Question:
I'm trying to implement those "tab-highlights" that you can see above the form in the screenshot, to my "input" elements, so the user knows which field they've clicked and currently on.
Tried "focus" and "::selection" to change the input field's left side border to turn blue when focused or selected. Didn't work. I have run out of ideas at that point.
<URL>
'''
.section1 .uk-input:focus{
background:#EAEEF2;
border: 1px, solid, black !important;
}
'''
Here's basically what I have on the screenshot (sorry for the php stuff).
I can change the background of the input when focused on. Can't change the border though. It stays blue.
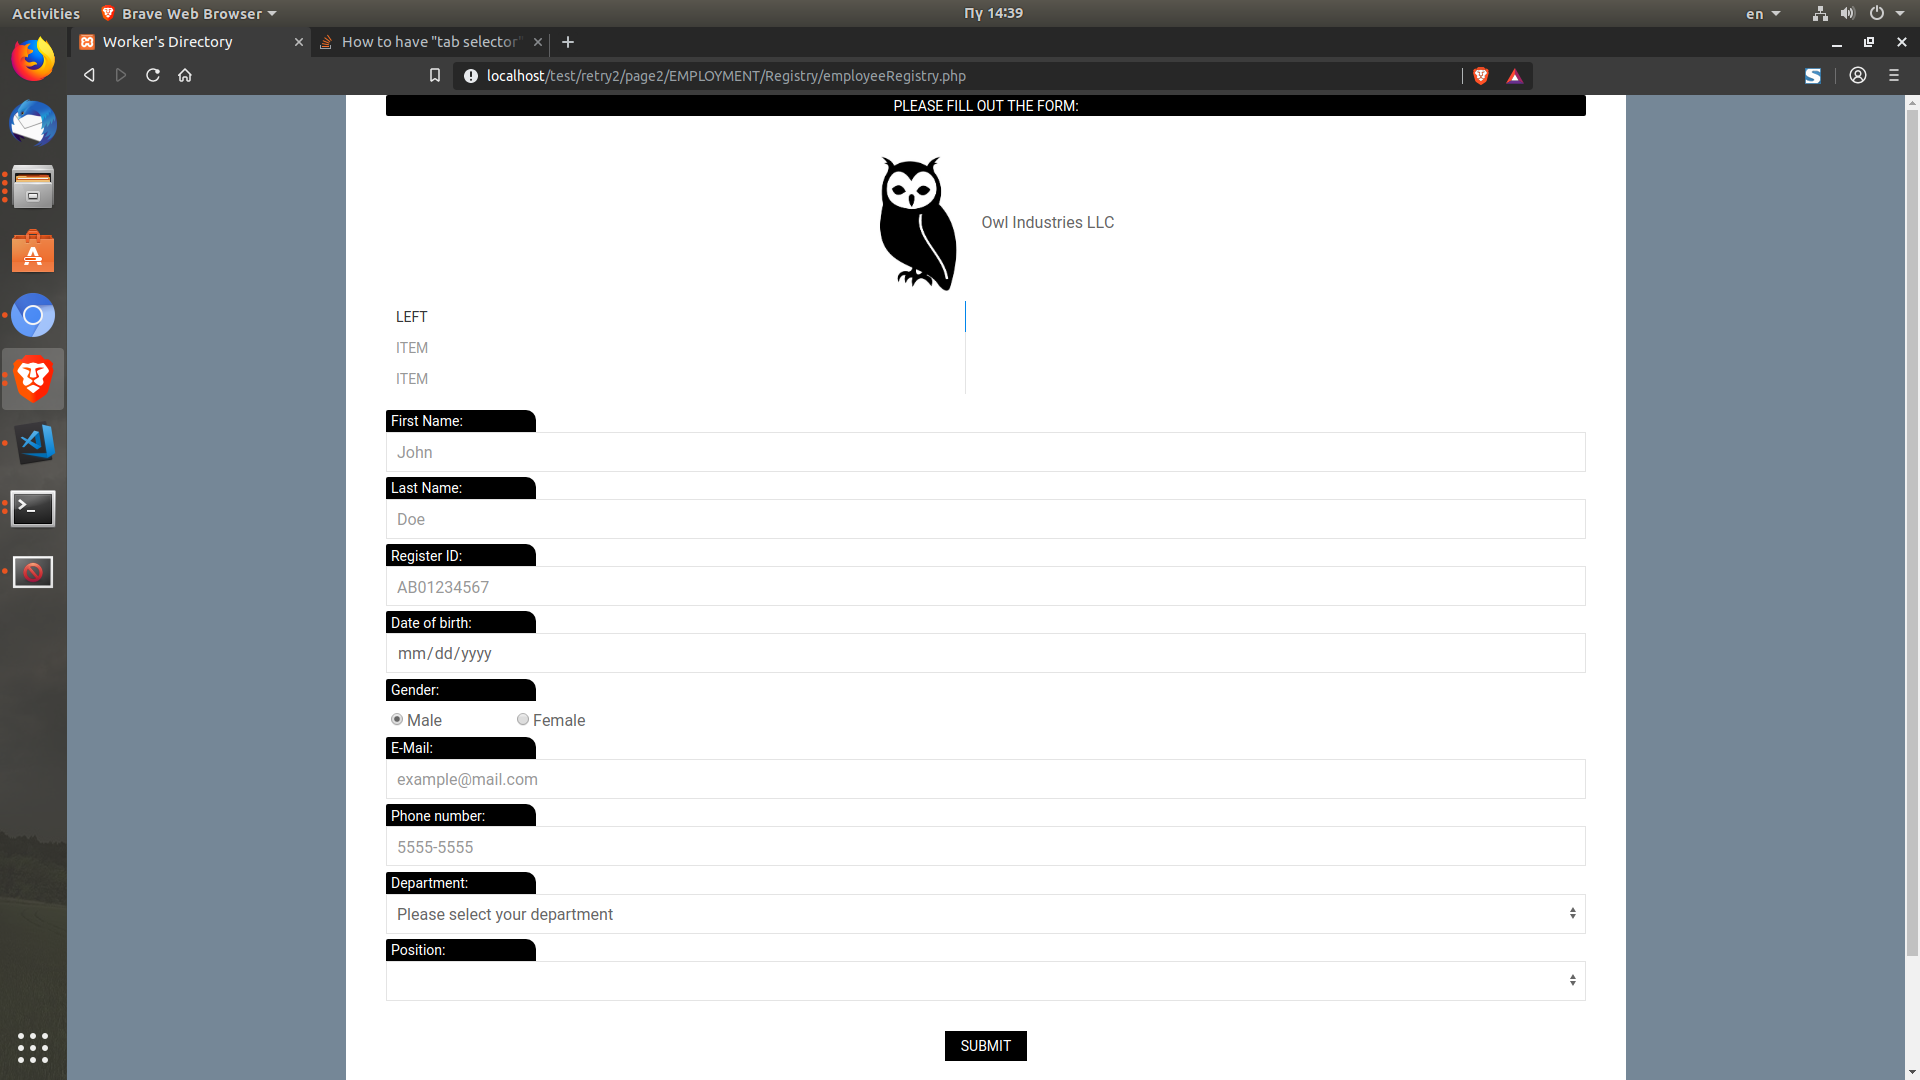
Answer: if you just want to change the background color of the selected input (that's what i understand you want to do), you just need to remove the "," from the CSS
Write
'''
border: 1px solid black !important;
'''
Instead of
'''
border: 1px, solid, black !important;
'''